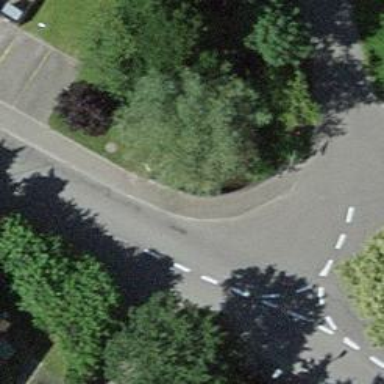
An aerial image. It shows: Residential road with asphalt surface crossing over bridge with traffic choker.